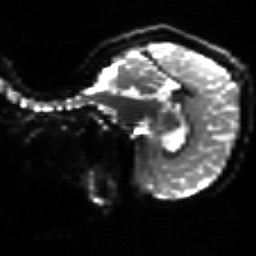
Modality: sbref
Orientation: sagittal
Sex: male
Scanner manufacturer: siemens
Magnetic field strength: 3 T
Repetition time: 5 s
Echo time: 0.071 s